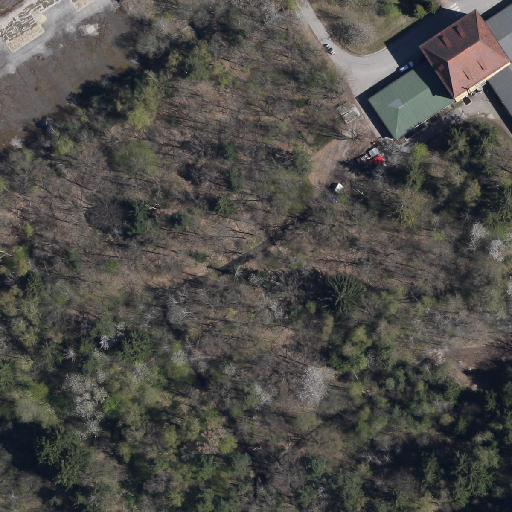
Referring expression: building with a parking lot